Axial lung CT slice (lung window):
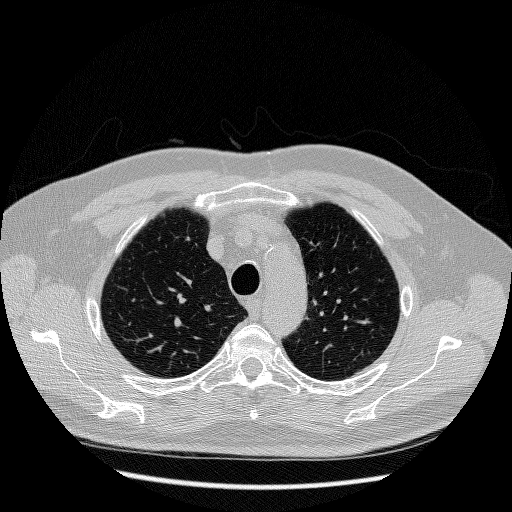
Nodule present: no